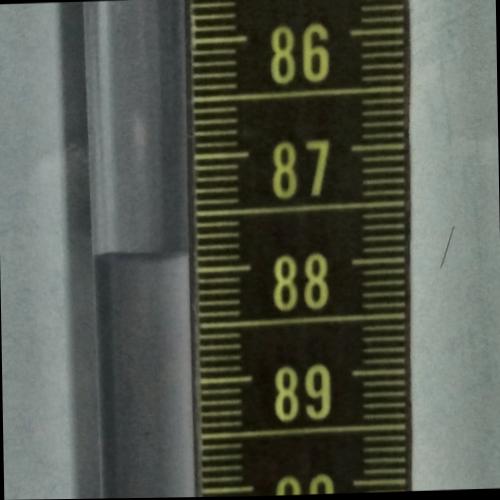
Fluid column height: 87.8 cm